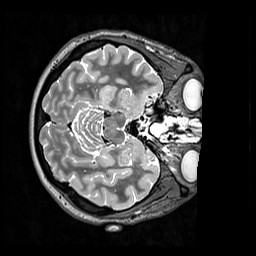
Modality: T2w
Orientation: axial
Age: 31
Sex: female
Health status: healthy
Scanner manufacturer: siemens
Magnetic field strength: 3 T
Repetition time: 3.2 s
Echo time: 0.568 s